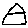
Label: house